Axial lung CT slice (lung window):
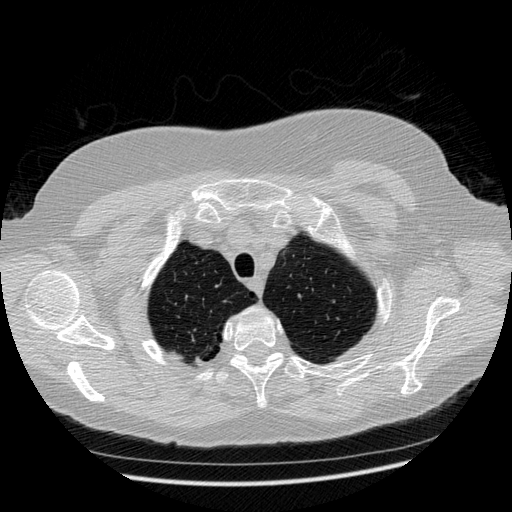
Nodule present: no